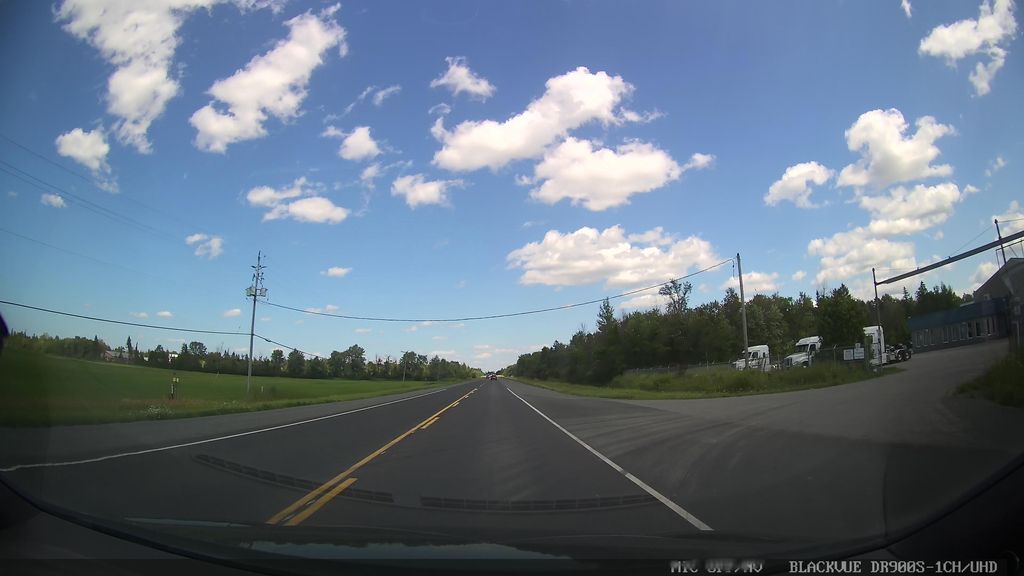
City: ottawa-gatineau